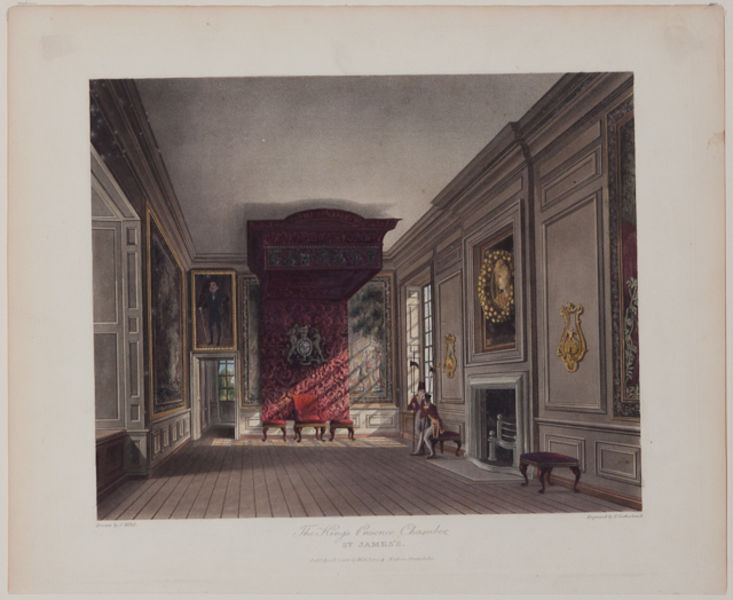
Titel: St. James' Palace, the King's Presence Chamber
Künstler: Thomas Sutherland
Standort: Amherst (Massachusetts, USA)
Institution: Mead Art Museum, Amherst College
Schlagwörter: grau, chair, hall, hat, men, people, red, stool, throne, velvet, window, aristocracy, bench, chairs, gold, grey, interior, old, painting, portrait, room, salon, seat, talking, windows, picture, pictures, tapestry, floor, wood, harp, man, house, roof, sun, suit, uniform, light, frame, castle, shadow, paintings, door, frames, portraits, scene, sunlight, day, human, männer, rot, royal, weiss, fireplace, doors, history, walls, ceiling, art, gallery, museum, england, coat of arms, crest, home, simple, guard, humans, holz, raum, open, thron, stock, guards, gentlemen, canopy, wappen, boden, gemälde, emblem, indoor, daylight, hocker, saloon, saal, lyre, lions, james, regal, leer, ottoman, harfe, samt, holzu, hangings, paneling, inteiors, lightwindow, stovel, whiite